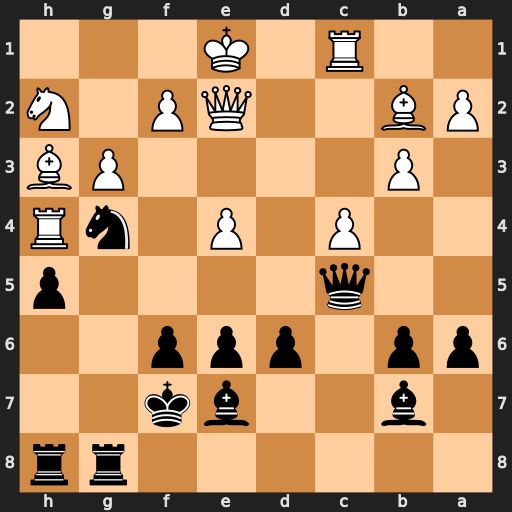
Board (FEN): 6rr/1b2bk2/pp1ppp2/2q4p/2P1P1nR/1P4PB/PB2QP1N/2R1K3
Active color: b
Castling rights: -
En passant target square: -
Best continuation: Nxh2 Bxe6+ Kxe6